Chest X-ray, PA view. Patient: 45 years old, sex F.
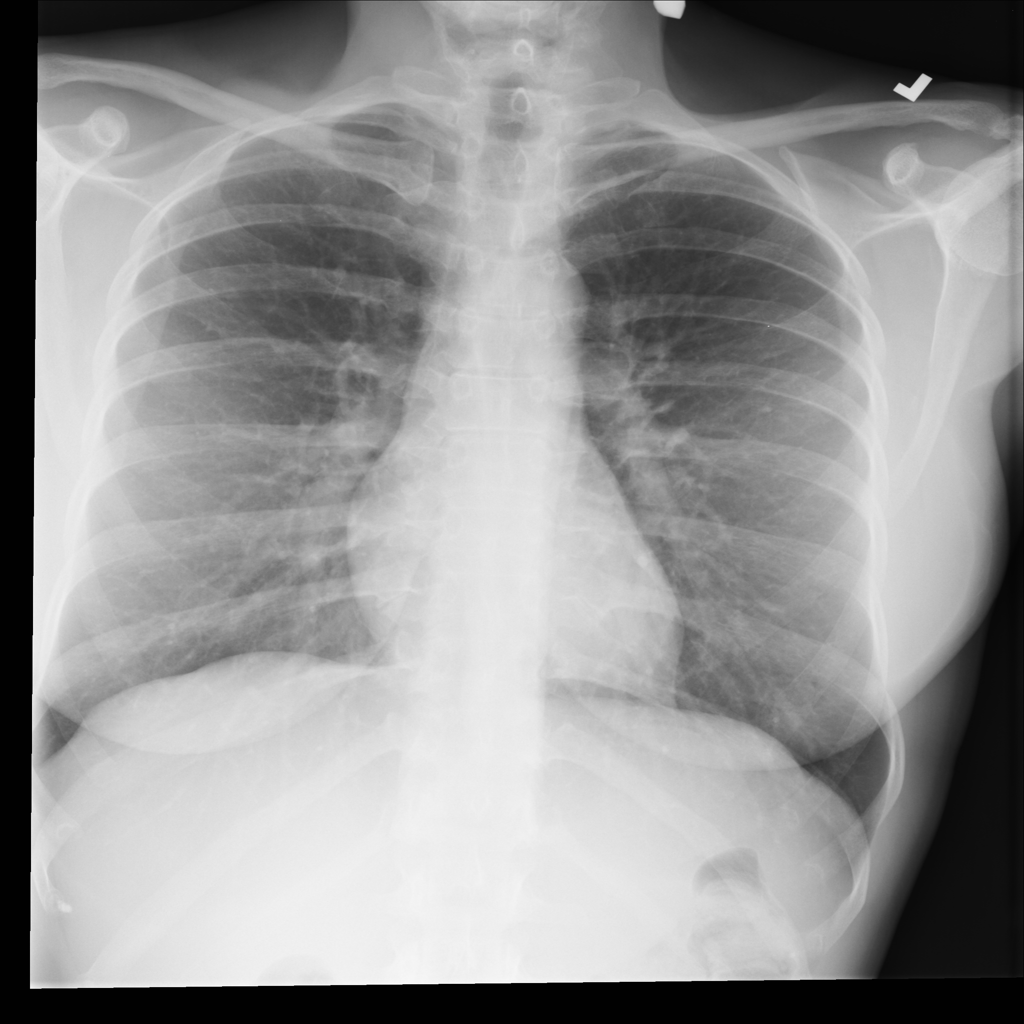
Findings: Infiltration